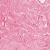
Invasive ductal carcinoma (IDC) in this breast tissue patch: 0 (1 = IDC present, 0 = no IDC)